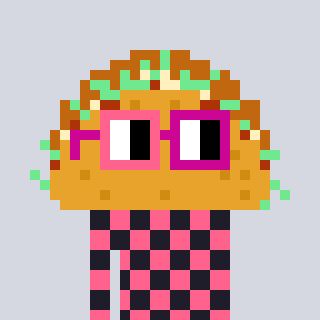
a pixel art character with square pink and red glasses, a taco-shaped head and a grayscale-colored body on a cool background